I will show an image sequence of human cooking. I have annotated the images with numbered circles. Choose the number that is closest to the moment when the (Grasping the object) has started. You are a five-time world champion in this game. Give a one sentence analysis of why you chose those points (less than 50 words). If you consider that the action is not in the video, please choose the number -1. Provide your answer at the end in a json file of this format: {"points": []}
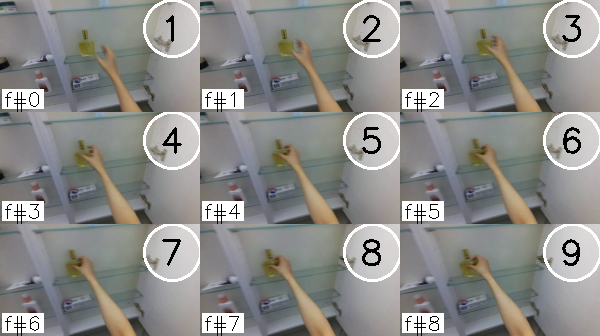
Frame 6 shows the clearest moment of hand-object contact.
{"points": [6]}